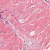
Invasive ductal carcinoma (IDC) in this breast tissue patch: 0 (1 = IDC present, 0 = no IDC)